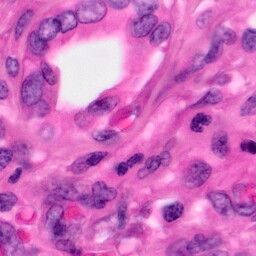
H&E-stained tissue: Pancreatic